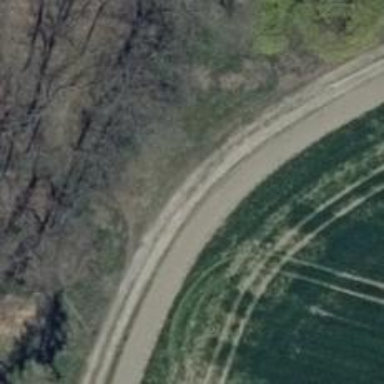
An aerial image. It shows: Sandy track with grade3 tracktype.